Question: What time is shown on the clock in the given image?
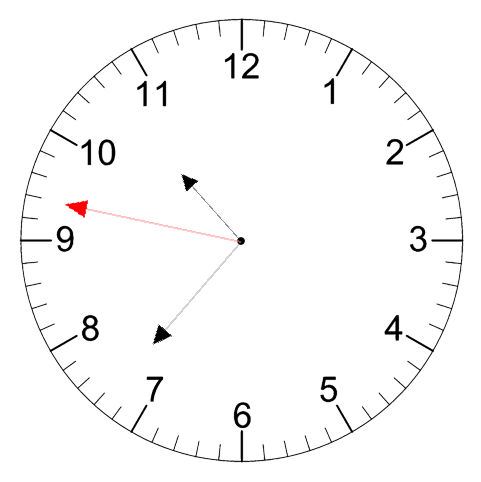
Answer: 10:36:47